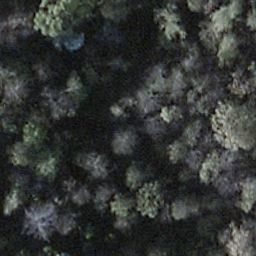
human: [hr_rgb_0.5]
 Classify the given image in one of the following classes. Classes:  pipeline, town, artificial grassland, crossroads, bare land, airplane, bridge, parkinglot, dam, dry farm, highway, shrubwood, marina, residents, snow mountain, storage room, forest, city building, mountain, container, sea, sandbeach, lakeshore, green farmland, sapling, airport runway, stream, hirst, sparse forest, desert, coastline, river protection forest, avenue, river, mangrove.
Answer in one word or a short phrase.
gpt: shrubwood